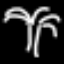
Label: palm tree